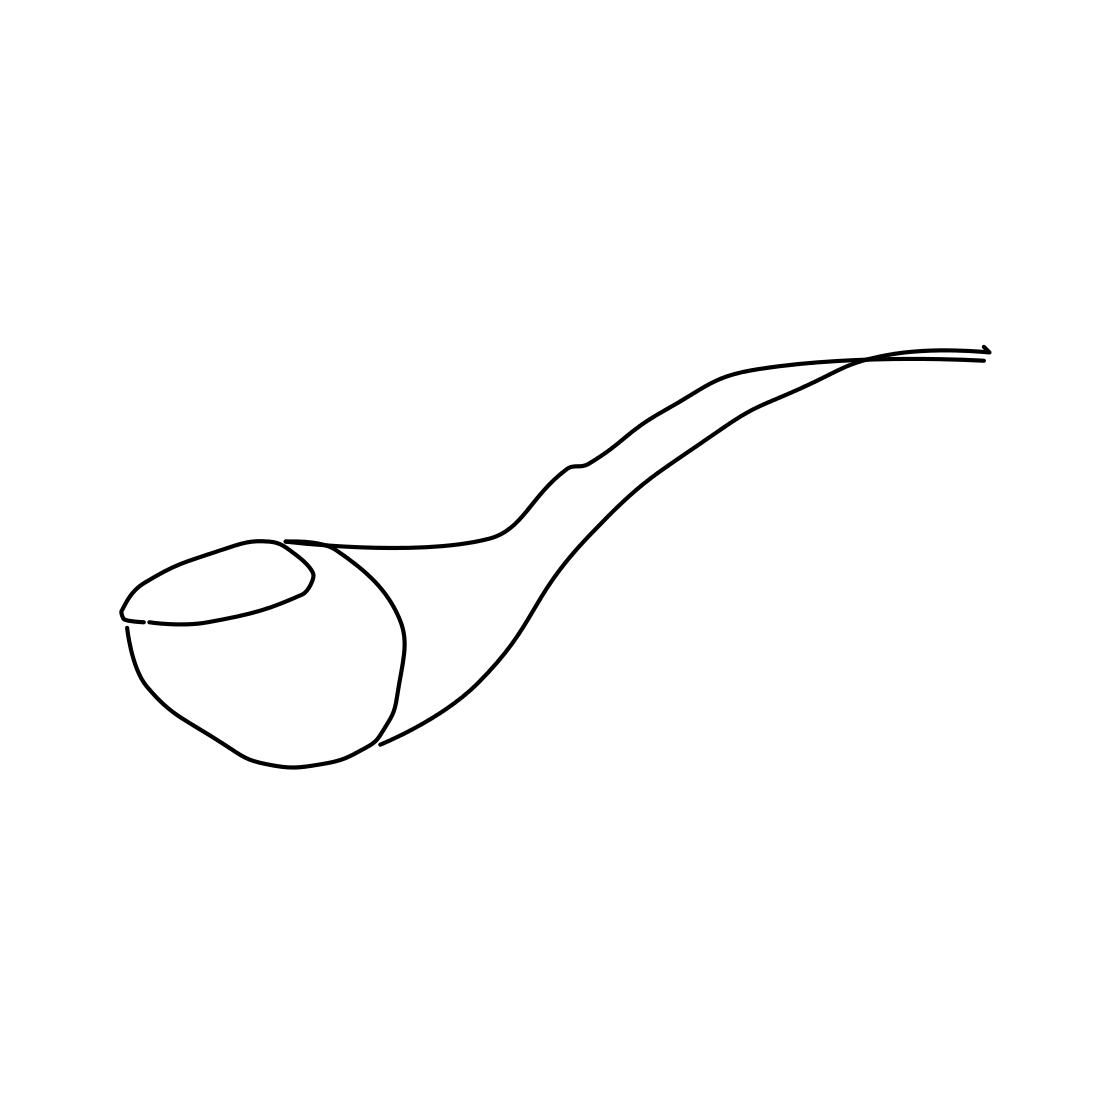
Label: pipe (for smoking)